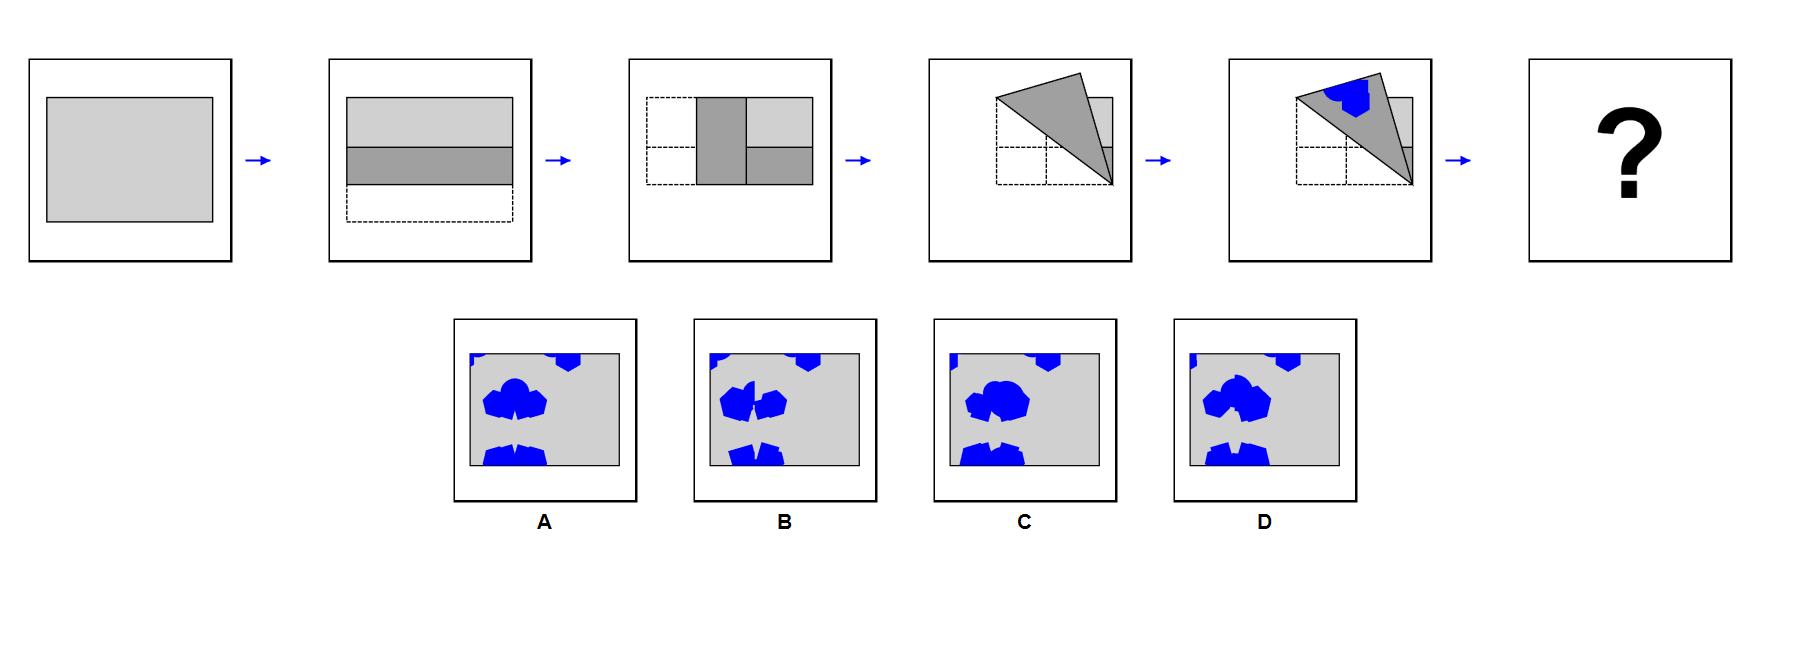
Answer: A